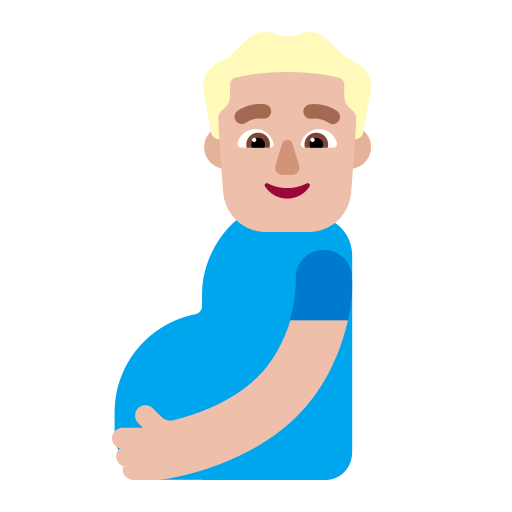
pregnant man flat  light